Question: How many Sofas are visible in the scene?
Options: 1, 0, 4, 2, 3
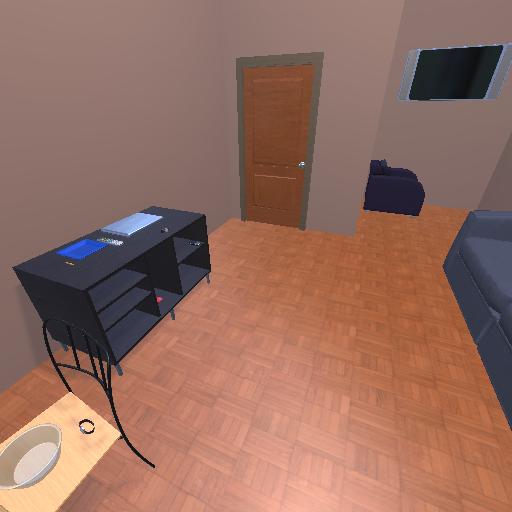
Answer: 1